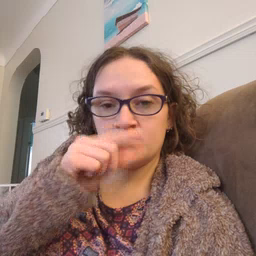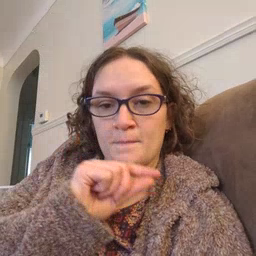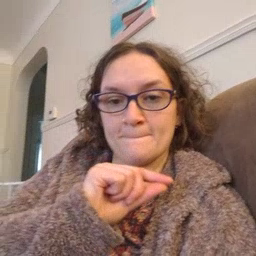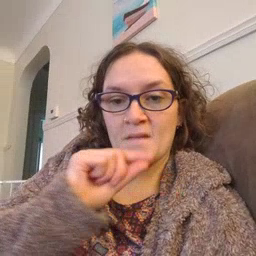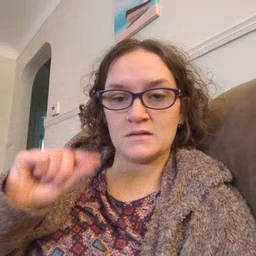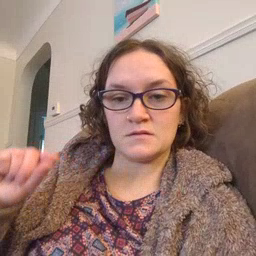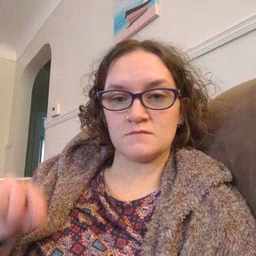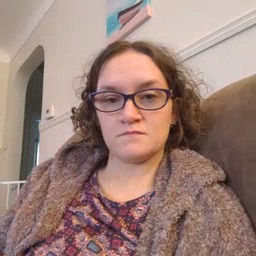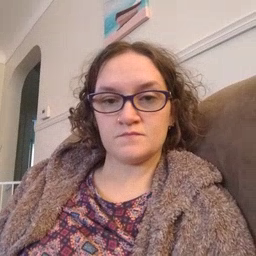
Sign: pen